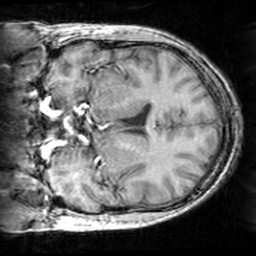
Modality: T1w
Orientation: coronal
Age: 24
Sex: male
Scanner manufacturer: siemens
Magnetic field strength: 3 T
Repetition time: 1.63 s
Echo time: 0.00311 s